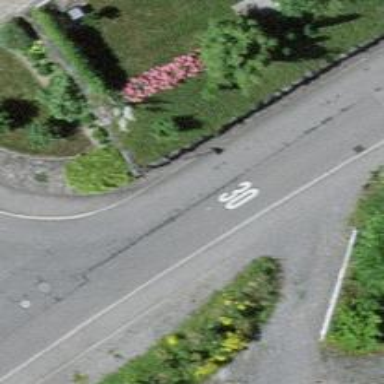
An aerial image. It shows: Unmarked crossing on footway.